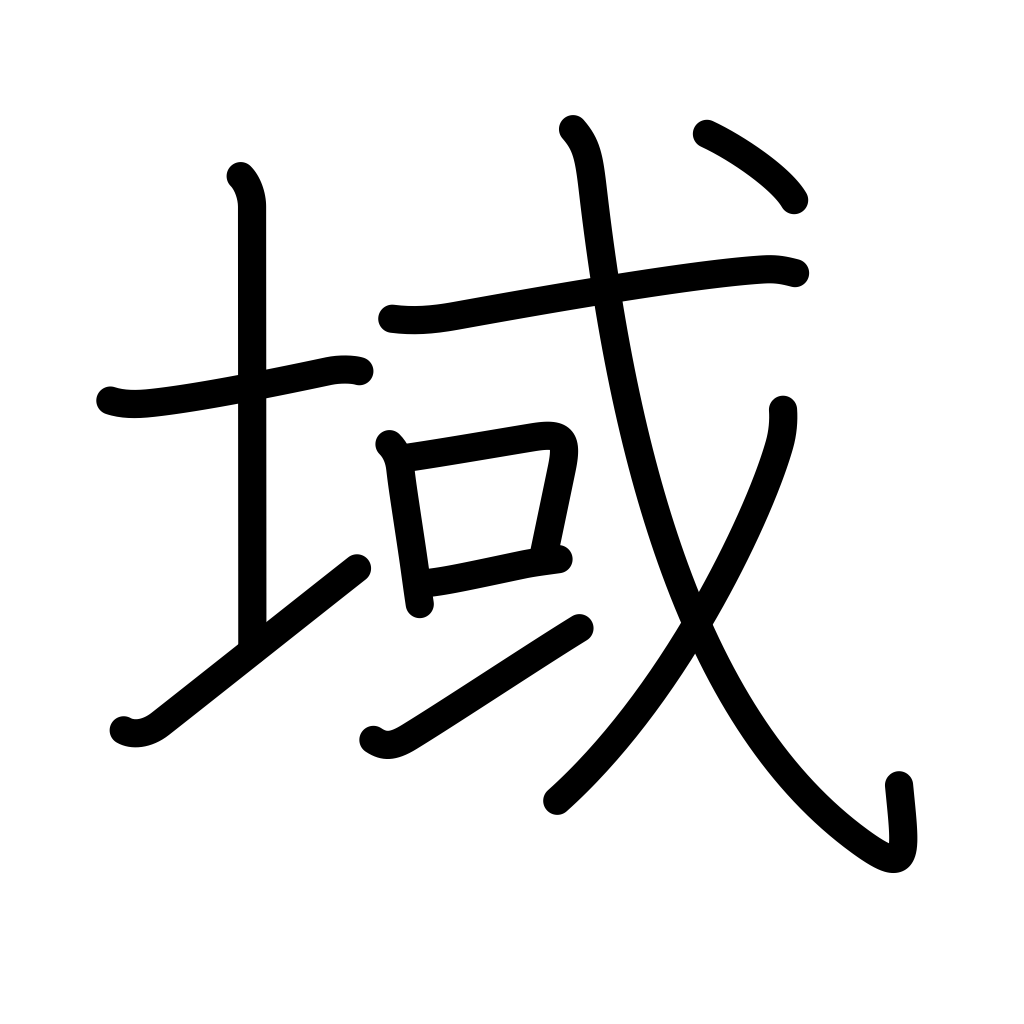
Meaning: range, region, limits, stage, level